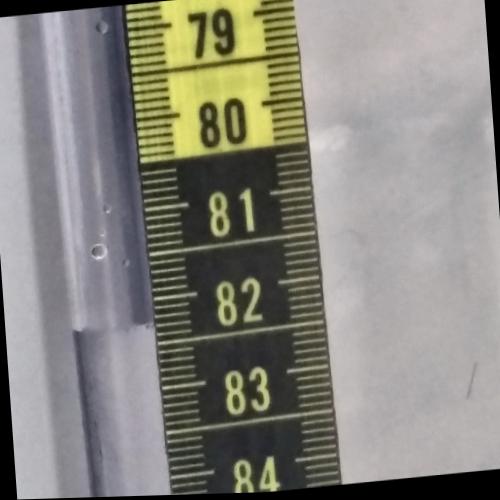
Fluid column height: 82.3 cm